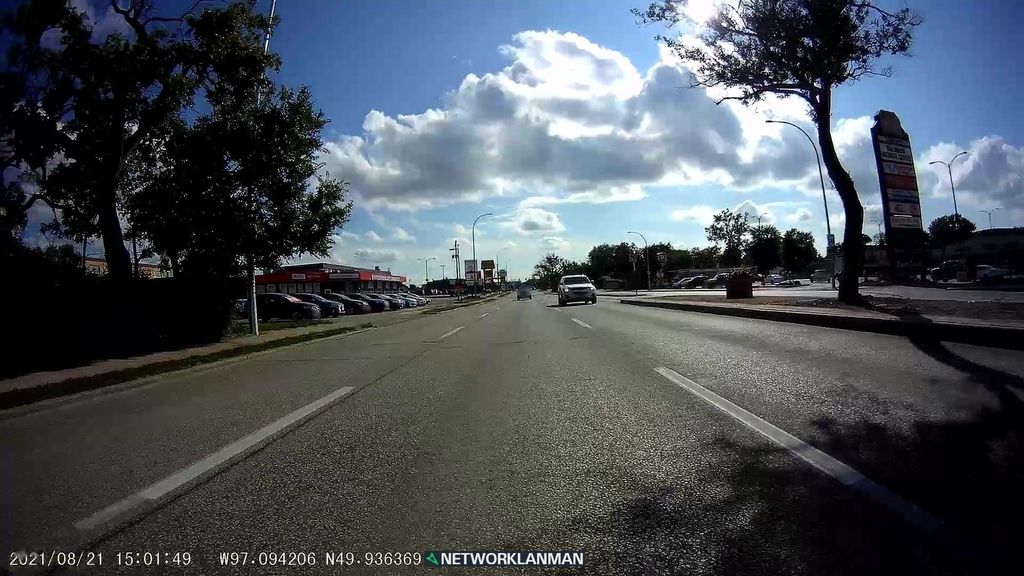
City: winnipeg